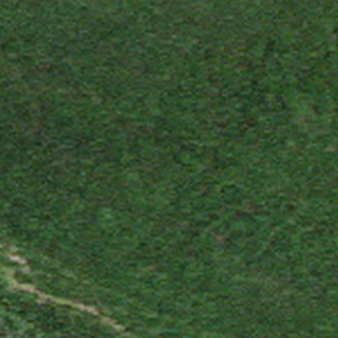
Label: other